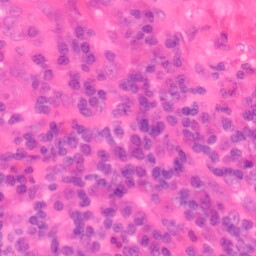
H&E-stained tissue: Colon